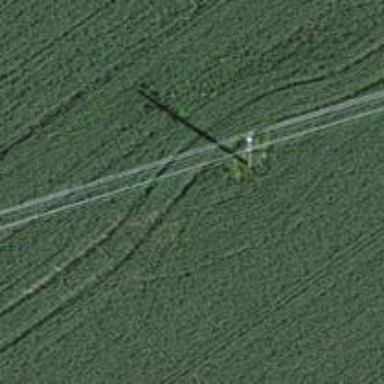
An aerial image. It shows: Power pole.